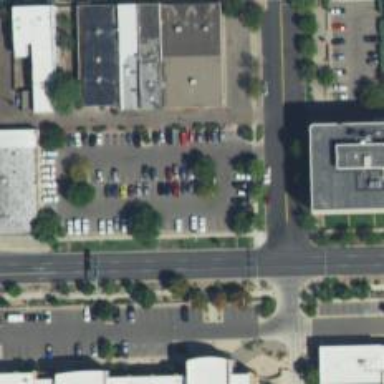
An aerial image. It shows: Parking space is available.